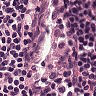
Metastatic tissue present: no